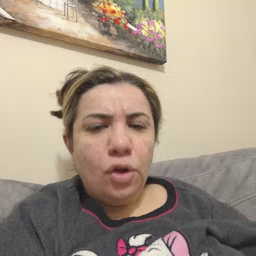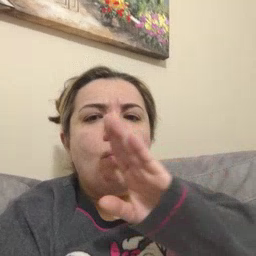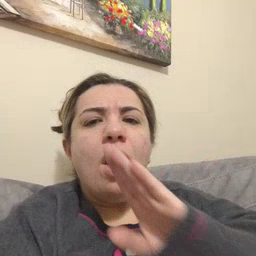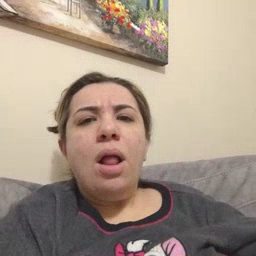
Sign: quiet